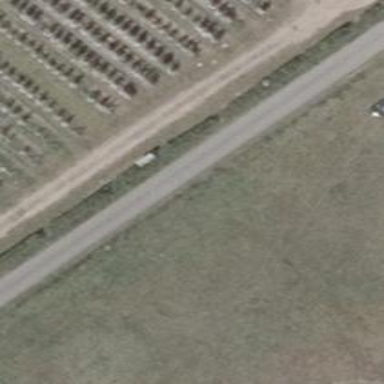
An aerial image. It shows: Asphalt track with grade 1 tracktype. It is specifically designed for agricultural vehicles.